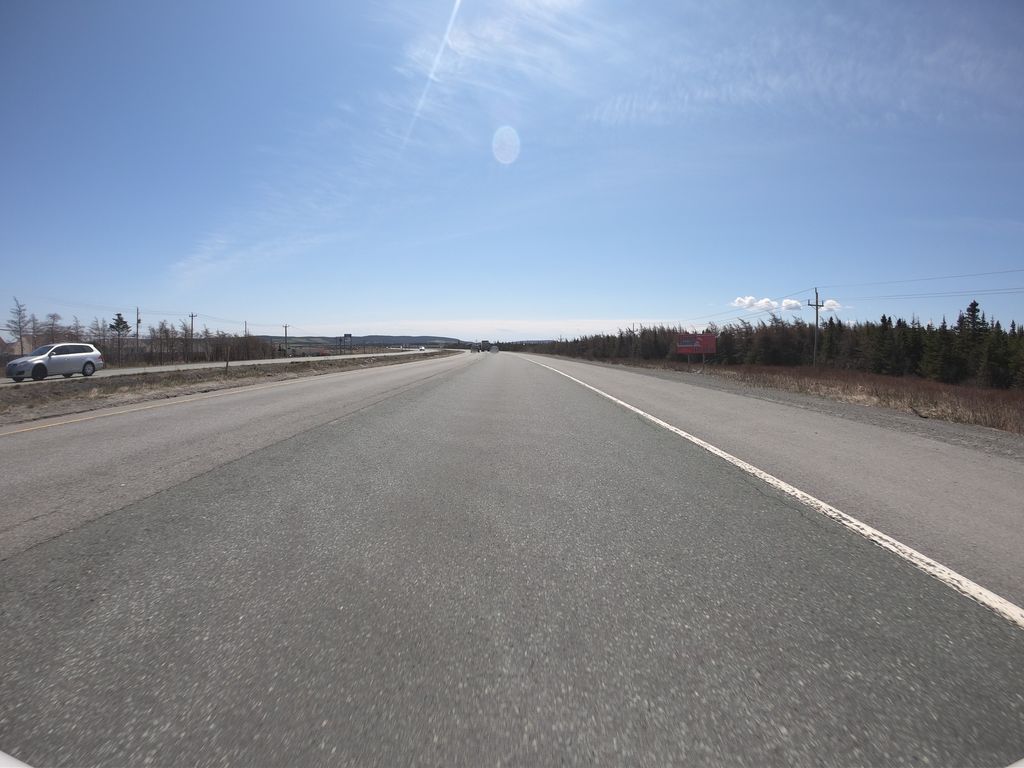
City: st_johns